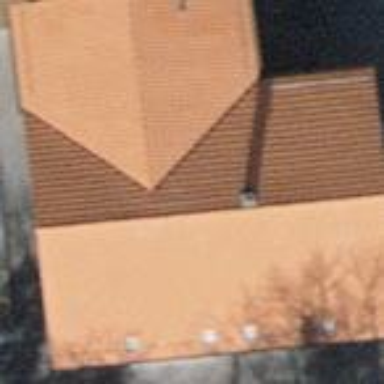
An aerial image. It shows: Detached building with gabled roof.